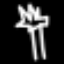
Label: palm tree